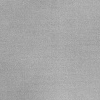
Atmospheric dust classification: dusty